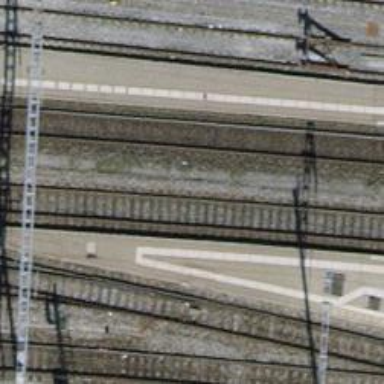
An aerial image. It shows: Single-track railway with electrified contact lines.